Question: I've searched a lot on Google for following design but all I end up is <URL>
How to design sliding menu like below one in Android

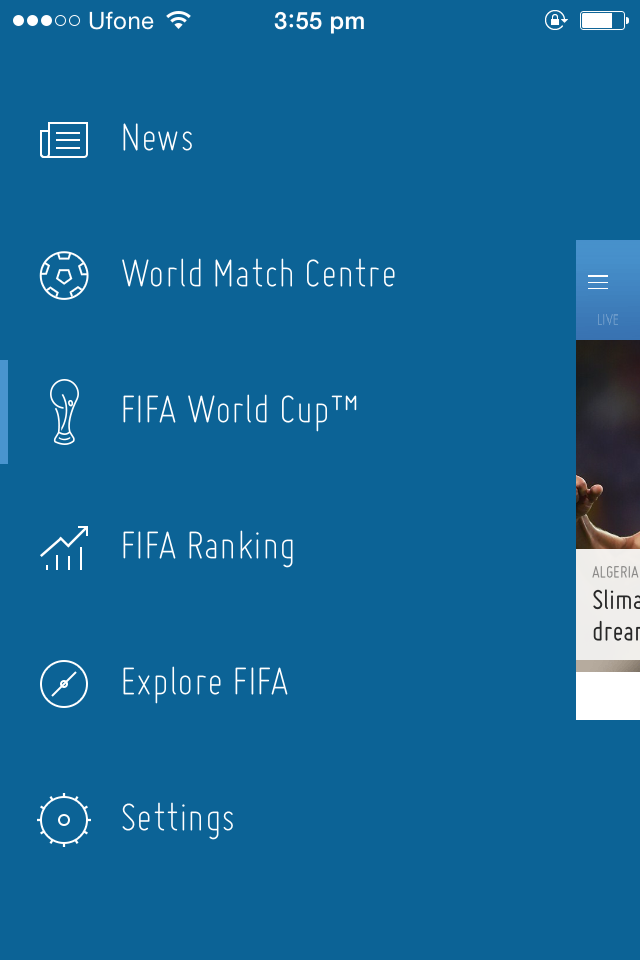
Answer: It might be a bit late for user7055, but I've found a project called <URL> on Github which seems to achieve what is asked here.
Hope this help other people : )